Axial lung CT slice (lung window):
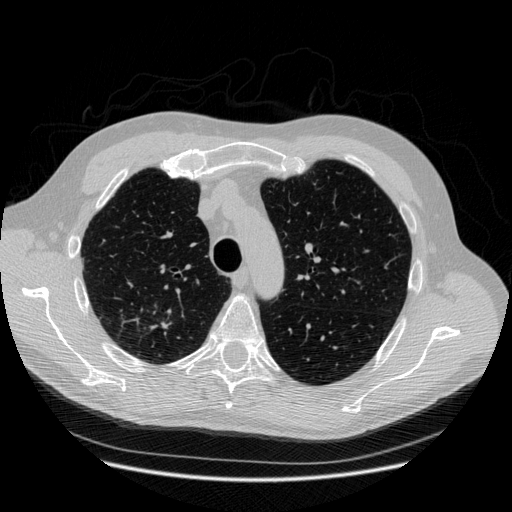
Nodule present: no